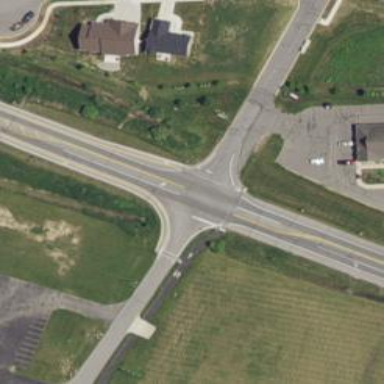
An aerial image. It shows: Marked crossing on the road.